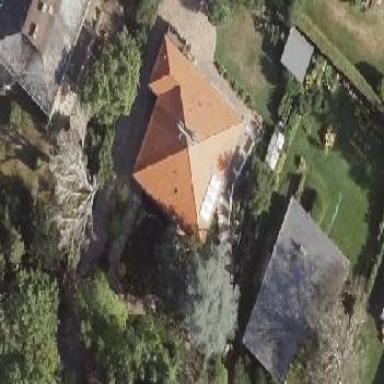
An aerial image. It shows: House with pyramidal roof shape.